Question: I'm developing an application for Android and need some help implementing Tabs
I need it to be compatible with android 2.2
I started to implement Tabs but now i dont know if it was the best idea
What I want is basically:
I want to open a activity where it will have the tabs
In each of the Tab, I want to load content dinamicly, like the play store apk:

My main problem is:
I have created a AsyncTask with an ProgressDialog for each fragment to load the data and show it on the fragment, but when the fragment activity open, it initialize all the tabs and makes to load all the fragments at the same time.
I want to load the Tab content only when the Tab becomes visible, because the user may want to see only one tab, so no need to get the other Tabs
How should I do that?
Should I use TabFragments or others methods?
My current Tab activiy is:
'''
public class Tabs2 extends FragmentActivity implements OnTabChangeListener, OnPageChangeListener{
ViewPagerAdapter pageAdapter;
private ViewPager mViewPager;
private TabHost mTabHost;
private String interID;
public void onCreate(Bundle savedInstanceState) {
super.onCreate(savedInstanceState);
// Infla o layout
setContentView(R.layout.tablayout);
mViewPager = (ViewPager) findViewById(R.id.viewpager);
// Tab Initialization
initialiseTabHost();
// Fragments and ViewPager Initialization
List<Fragment> fragments = getFragments();
pageAdapter = new ViewPagerAdapter(getSupportFragmentManager(), fragments);
mViewPager.setAdapter(pageAdapter);
mViewPager.setOnPageChangeListener(Tabs2.this);
}
// Method to add a TabHost
private static void AddTab(Tabs2 activity, TabHost tabHost, TabHost.TabSpec tabSpec) {
tabSpec.setContent(activity.new MyTabFactory(activity));
tabHost.addTab(tabSpec);
}
// Manages the Tab changes, synchronizing it with Pages
public void onTabChanged(String tag) {
int pos = this.mTabHost.getCurrentTab();
this.mViewPager.setCurrentItem(pos);
}
// Manages the Page changes, synchronizing it with Tabs
@Override
public void onPageScrolled(int arg0, float arg1, int arg2) {
int pos = this.mViewPager.getCurrentItem();
this.mTabHost.setCurrentTab(pos);
}
@Override
public void onPageScrollStateChanged(int arg0) {
}
@Override
public void onPageSelected(int arg0) {
}
private List<Fragment> getFragments(){
List<Fragment> fList = new ArrayList<Fragment>();
// Put here your Fragments
fList.add(Fragment.instantiate(this, TabFragmentA.class.getName()));
fList.add(Fragment.instantiate(this, TabFragmentB.class.getName()));
fList.add(Fragment.instantiate(this, TabFragmentC.class.getName()));
return fList;
}
// Tabs Creation
private void initialiseTabHost() {
mTabHost = (TabHost) findViewById(android.R.id.tabhost);
mTabHost.setup();
// Put here your Tabs
Tabs2.AddTab(this, this.mTabHost, this.mTabHost.newTabSpec("Tab1").setIndicator("Detalhes"));
Tabs2.AddTab(this, this.mTabHost, this.mTabHost.newTabSpec("Tab2").setIndicator("Comentarios"));
Tabs2.AddTab(this, this.mTabHost, this.mTabHost.newTabSpec("Tab3").setIndicator("cenas"));
mTabHost.setOnTabChangedListener(this);
}
// Um simples factory que retorna View para o TabHost
class MyTabFactory implements TabContentFactory {
private final Context mContext;
public MyTabFactory(Context context) {
mContext = context;
}
public View createTabContent(String tag) {
View v = new View(mContext);
v.setMinimumWidth(0);
v.setMinimumHeight(0);
return v;
}
}
'''
}
The ViewPagerAdatper:
'''
public class ViewPagerAdapter extends FragmentPagerAdapter {
private List<Fragment> mFragments;
public ViewPagerAdapter(FragmentManager fm, List<Fragment> fragments) {
super(fm);
mFragments = fragments;
}
@Override
public Fragment getItem(int i) {
return mFragments.get(i);
}
@Override
public int getCount() {
return mFragments.size();
}
'''
}
The XML for the Tabs activiy
'''
<LinearLayout xmlns:android="http://schemas.android.com/apk/res/android"
android:layout_width="fill_parent"
android:layout_height="fill_parent"
android:orientation="vertical" >
<TabHost
android:id="@android:id/tabhost"
android:layout_width="fill_parent"
android:layout_height="fill_parent" >
<LinearLayout
android:layout_width="fill_parent"
android:layout_height="wrap_content"
android:orientation="vertical" >
<TabWidget
android:id="@android:id/tabs"
android:layout_width="fill_parent"
android:layout_height="35dp"
android:orientation="horizontal"
android:gravity="bottom"
android:padding="0dip" />
<FrameLayout
android:id="@android:id/tabcontent"
android:layout_width="0dp"
android:layout_height="0dp"
android:layout_weight="0" />
<android.support.v4.view.ViewPager
android:id="@+id/viewpager"
android:layout_width="fill_parent"
android:layout_height="fill_parent"
android:isScrollContainer="true"
android:scrollbars="vertical" />
</LinearLayout>
</TabHost>
'''
For each Tab I used Fragments
'''
public class TabFragmentA extends Fragment {
@Override
public View onCreateView(LayoutInflater inflater, ViewGroup container, Bundle savedInstanceState) {
if (container == null) {
return null;
}
// HERE I Call the AsyncTask and return the data with the layout
return (RelativeLayout) inflater.inflate(R.layout.layout_a, container, false);
}
}
'''
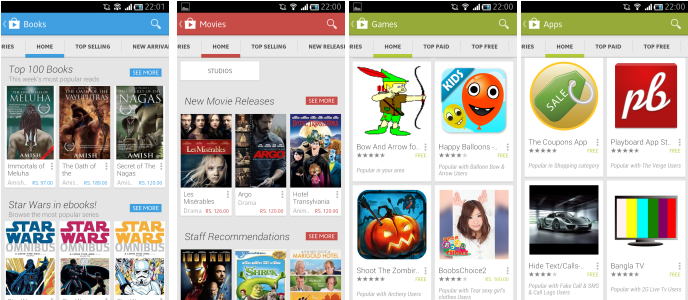
Answer: since you are using a viewpager this is how a viewpager works and for good reason. A view pager by default loads the previous, current and next tab so that the content is ready when the user gets to the tab. you cannot change the viewpager to only load one page at a time.
If you notice this is exactly how the play store works